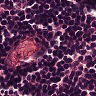
Metastatic tissue present: no